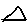
Label: triangle